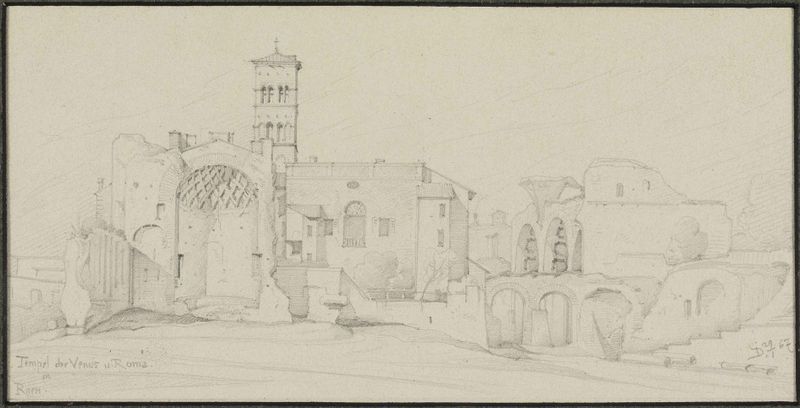
Titel: Tempel der Venus und Roma
Künstler: Josef Wilhelm Durm
Standort: Karlsruhe
Institution: Staatliche Kunsthalle Karlsruhe
Schlagwörter: baum, himmel, schatten, weiß, wolken, aquarell, bäume, fluss, kirchturm, landschaft, stadt, braun, fenster, grau, hell, licht, schwarz, skizze, strasse, säulen, zeichnung, dach, gebäude, haus, schloss, weg, ornament, alt, architektur, blass, rahmen, spitze, stein, steine, signatur, häuser, brücke, gitter, kirche, decke, turm, schrift, papier, ansicht, bogen, fassade, italien, ort, türen, vedute, studie, datierung, fels, dorf, mauer, gelände, sepia, rundbogen, kuppel, treppe, treppen, datum, ornamente, durchgang, geländer, stufen, fein, striche, tor, stadtansicht, bögen, eingang, erker, arkade, ruine, gewölbe, unterschrift, burg, glockenturm, kreuz, orient, torbogen, dom, druck, schwarzweiss, schraffur, stich, titel, seite, bleistift, friedhof, ruinen, entwurf, arkaden, rom, tore, arabisch, grab, mauern, antik, mittelalter, apsis, stadtmauer, venus, plan, tempel, konche, aquädukt, viadukt, römisch, forum, forum romanum, campanile, basilika, kirce, hauser, graphit, roma, archäologie, schwaz weiss, schallöffnungen, turn, häsuer, ausgrabung, stockflecken, campanille, silberstift, gebäde, gitte, der venus, b#ume, 1767, 1867, romreise, tenpel, venustempel, steiner, tempel der venus, tempel der venus in roma, tempel der venus und roma, sp, tepel der venus, silberstif, camanile, tempel der vbenus, stagt